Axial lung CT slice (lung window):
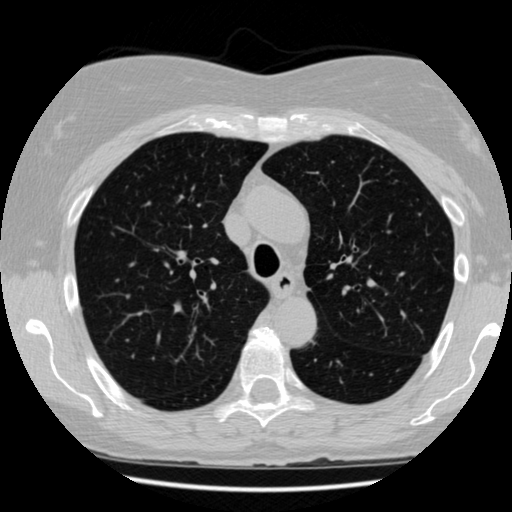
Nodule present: no